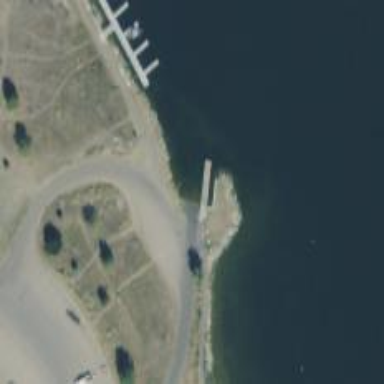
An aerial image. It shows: Slipway on leisure land.